Interaction volume radius: 5 \u00c5
Interaction volume height: 25 \u00c5
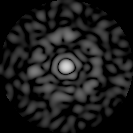
Disorder parameter: 0.8632